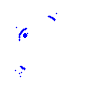
Particle: pion